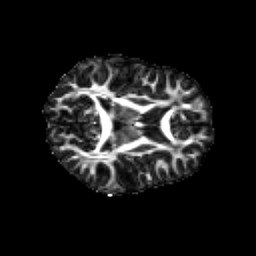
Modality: FA
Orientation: axial
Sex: female
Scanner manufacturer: siemens
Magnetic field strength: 3 T
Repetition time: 5 s
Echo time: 0.071 s